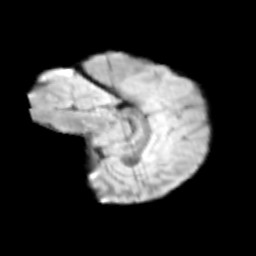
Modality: T2w
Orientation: sagittal
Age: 10
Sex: female
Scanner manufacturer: siemens
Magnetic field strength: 3 T
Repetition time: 3.8 s
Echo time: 0.07 s